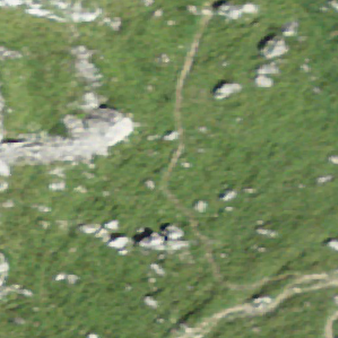
Label: other